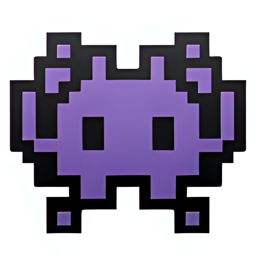
Name: alien monster
Emoji: 👾
Group: Smileys & Emotion
Sub-group: face-costume